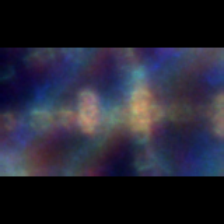
Taxon: Diatom_aggregate
Group: Diatoms